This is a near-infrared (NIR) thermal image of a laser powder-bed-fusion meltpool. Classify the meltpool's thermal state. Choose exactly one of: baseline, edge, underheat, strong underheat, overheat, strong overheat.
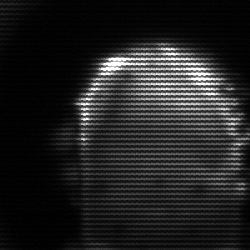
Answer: baseline